Question: I have a strange issue with 'sizeToFit' method on a NSTextField.
I have a NSView where I'm creating a CALayer and a NSTextField. I use the 'sizeToFit' method to resize my CALayer according to the field value. It works well, but when inside the field's frame (see image below).
Both layer's and text field's frames are positioned well (origin isn't moving).
Any clue on this would be highly appreciated.

Frame update has the same behavior, even when not using sizeToFit.
Sometimes it's shifting when inserting a space, or sometimes it's coming back to its wanted position when inserting a space.
The underlying layer doesn't move from its origin.
It looks like the container of the NSTextField needs enough space to display.
What I discovered is that it needs actually a lot of space.
We can't access the container of a NSTextField, so I add a large value to the width of the string (depending on the size of the font) before calling a frame update or '[self sizeThatFits:stringSize];' and '[self sizeToFit];'.
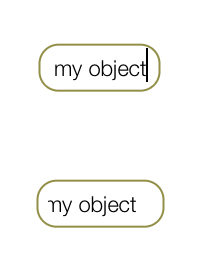
Answer: I think there's no need in '-sizeToFit'-method. It's automatically called when layout performs. If you need to adjust size of your 'NSTextField'-instance, subclass it and override '-intrinsicContentSize'-method.
I used this approach with "fade out"-text mask at the end of the text field. Using autolayout and intrinsic content size my textfields were always with that mask even if on the parent view was enough space for layout.
'''
- (CGSize)intrinsicContentSize
{
CGSize size=[super intrinsicContentSize];
// adjust size somehow (or may be not)
return(size);
}
'''
Each time you need to "update" text field size (while typing?), call the '-invalidateIntrinsicContentSize'.